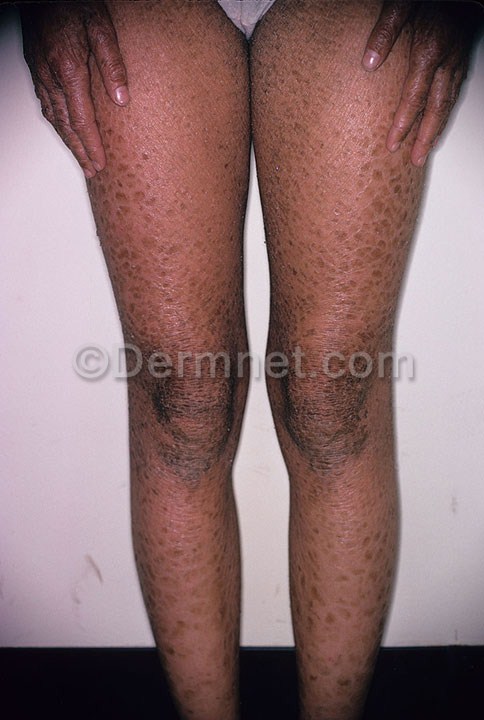
Disease: Atopic Dermatitis Photos